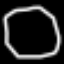
Label: octagon